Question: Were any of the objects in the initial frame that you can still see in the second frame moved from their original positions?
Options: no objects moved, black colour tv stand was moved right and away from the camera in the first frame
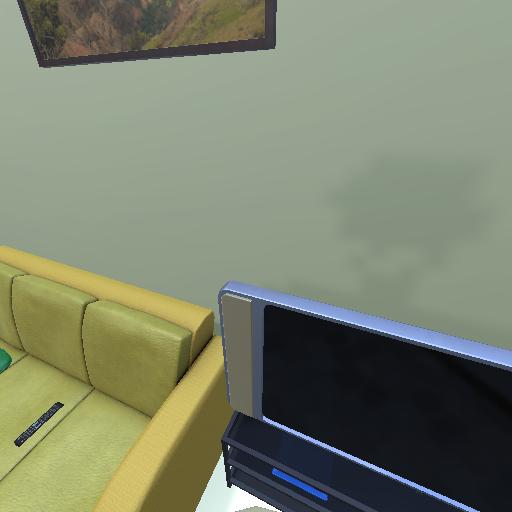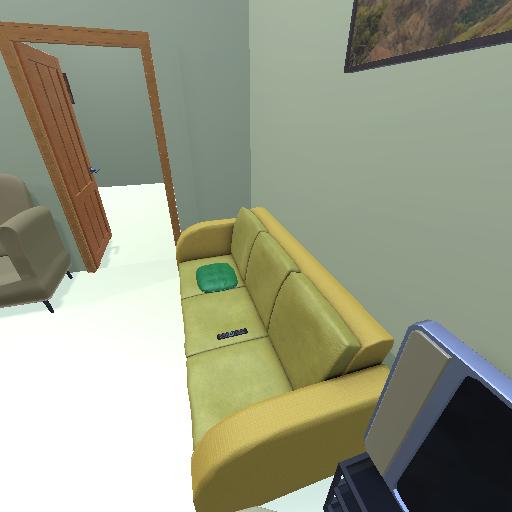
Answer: no objects moved